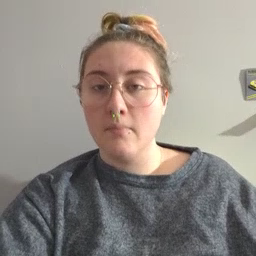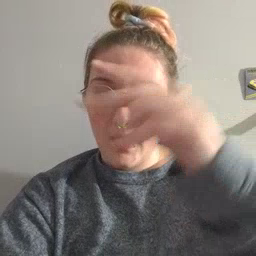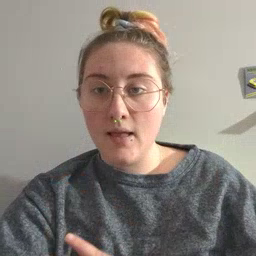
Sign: man